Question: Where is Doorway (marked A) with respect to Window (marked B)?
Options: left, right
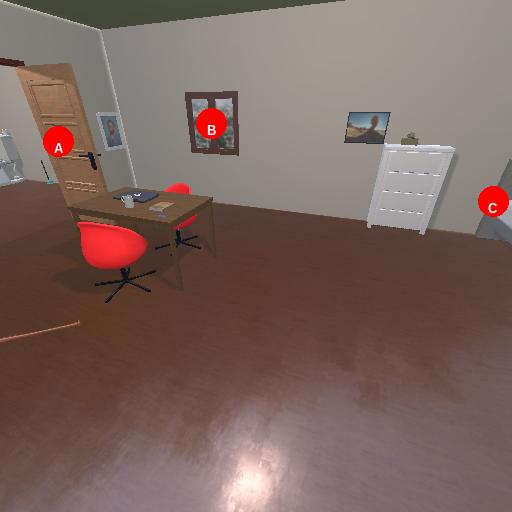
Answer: left